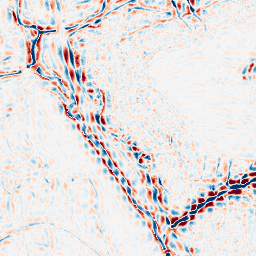
Category: wavelet
Decomposition family: wavelet_biorthogonal
Decomposition parameters: wavelet: bior5.5
level: 3
Upsampling method: lanczos
Upsampling parameters: scale: 8
Upsampling scale: 8